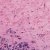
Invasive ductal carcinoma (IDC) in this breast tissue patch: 0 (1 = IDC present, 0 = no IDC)